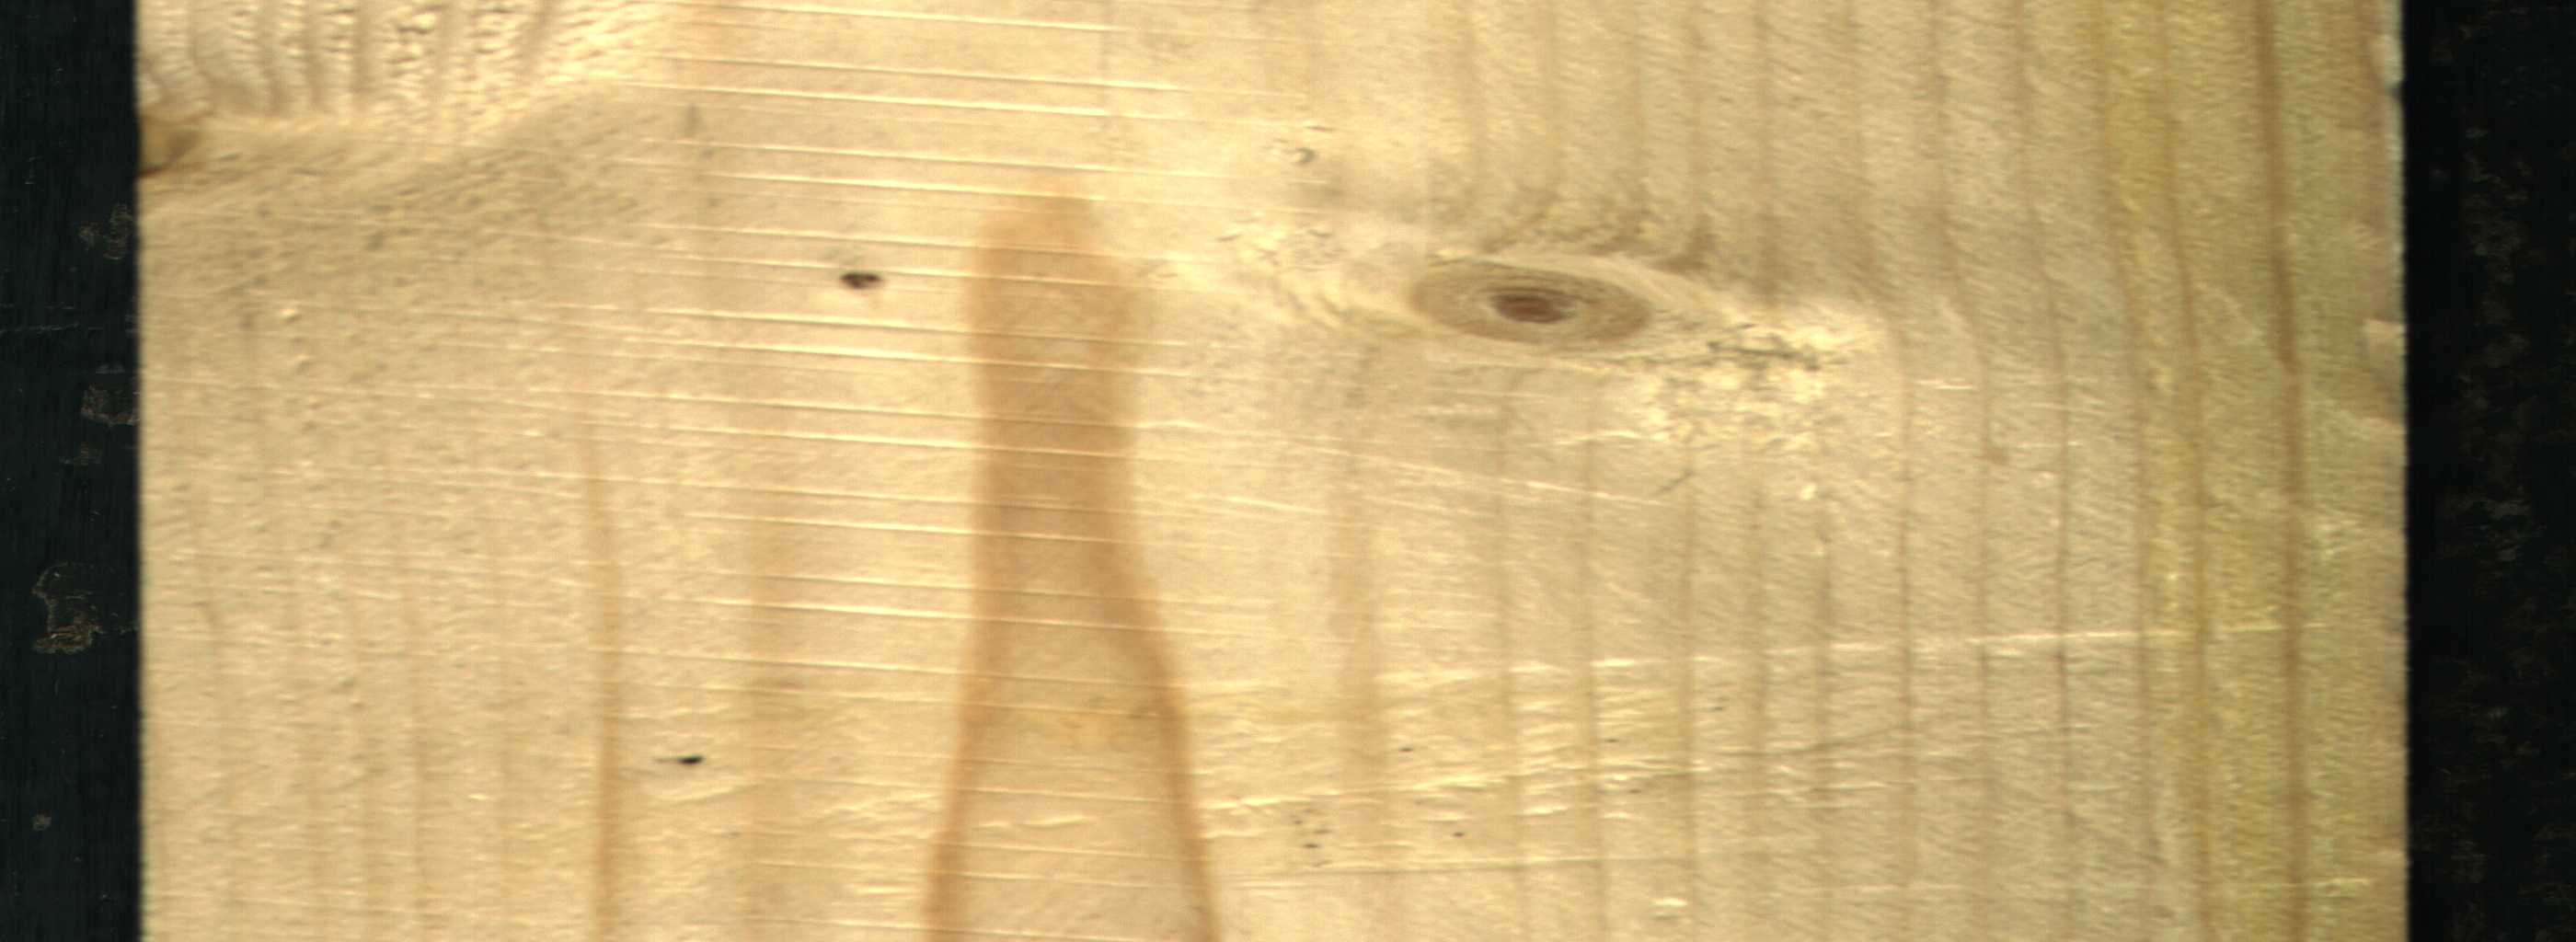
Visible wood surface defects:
Live_Knot
Live_Knot